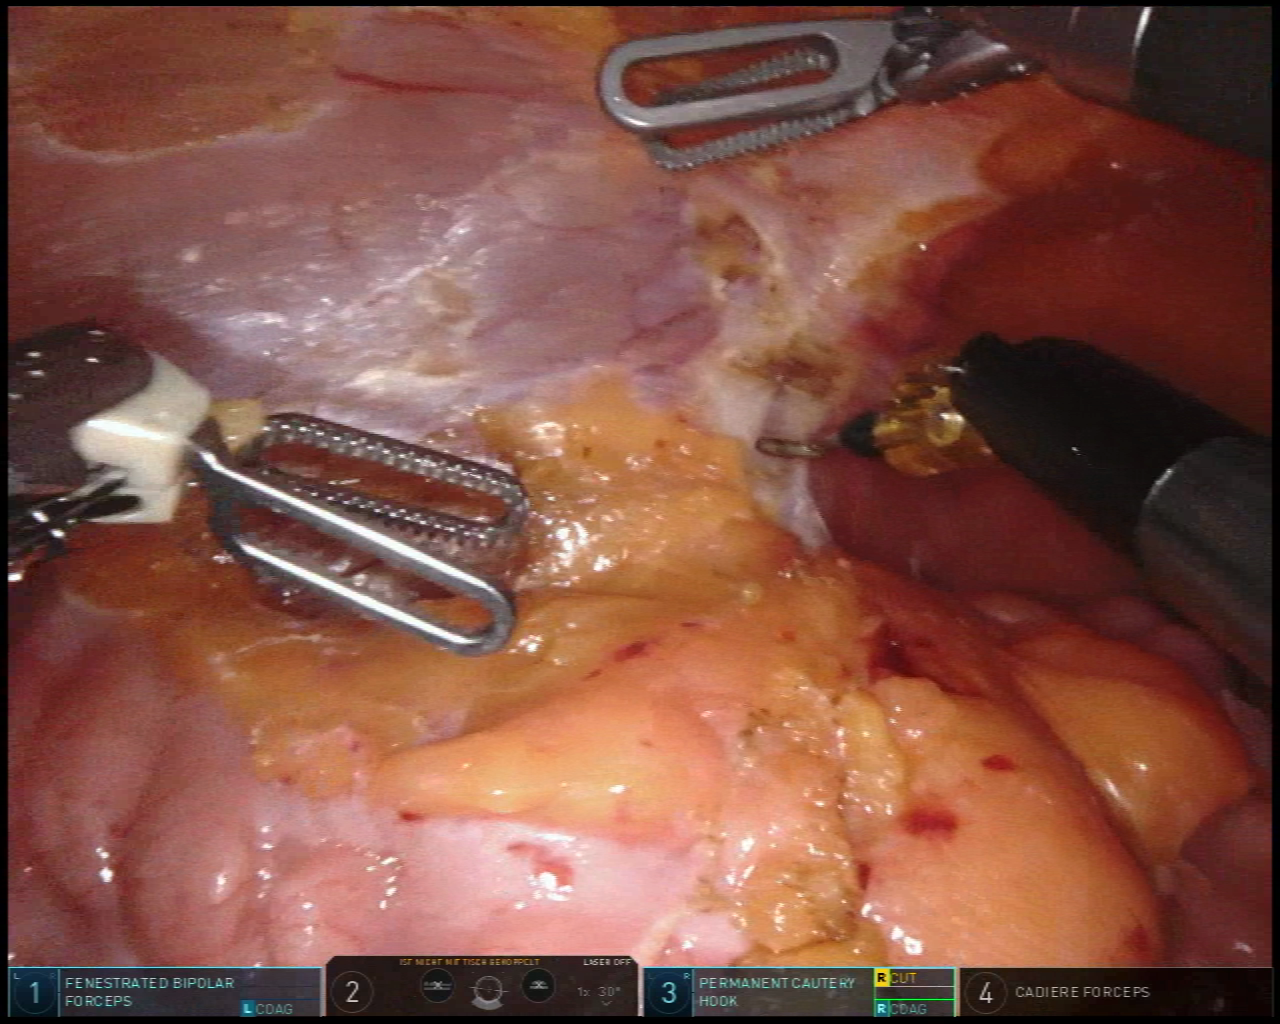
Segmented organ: abdominal_wall
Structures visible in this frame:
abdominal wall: yes
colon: yes
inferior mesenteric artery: no
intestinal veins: no
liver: no
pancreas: no
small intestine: no
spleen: no
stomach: no
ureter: no
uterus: no
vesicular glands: no